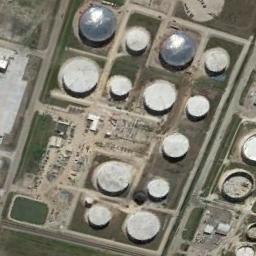
Label: storage tanks